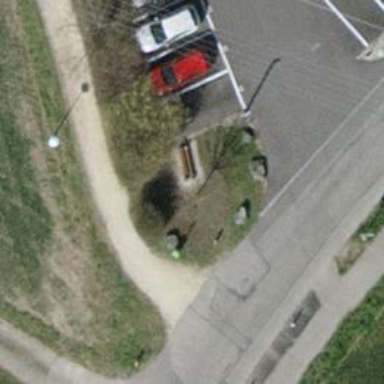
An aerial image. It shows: Brown bench.